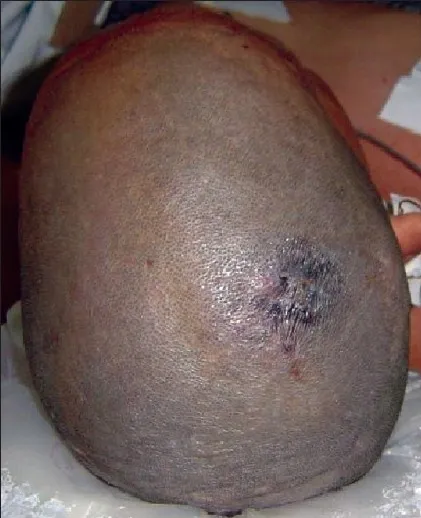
Pre-revision surgery.
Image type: medical_photograph (skin_photograph)